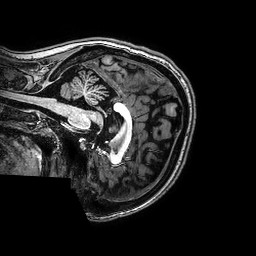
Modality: T1w
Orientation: sagittal
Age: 20
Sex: female
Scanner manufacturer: philips
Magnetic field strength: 3 T
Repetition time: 0.008214 s
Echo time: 0.00376 s